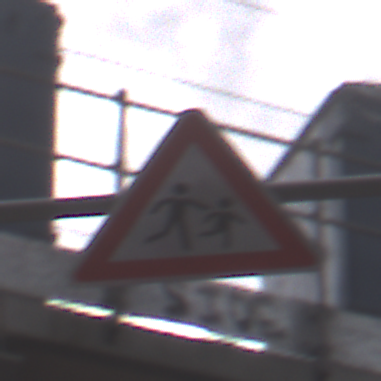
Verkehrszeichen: KinderLinks
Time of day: MorningAfternoon
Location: Outdoor (Urban)
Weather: Overcast
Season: NotSpecified
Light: Natural